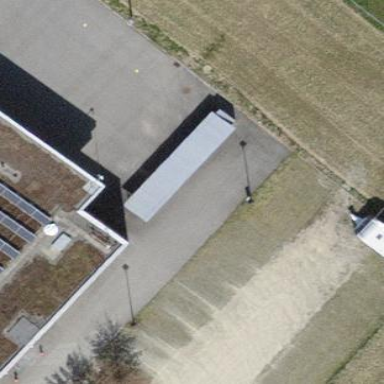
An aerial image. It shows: Bicycle parking area located on the roof of building.